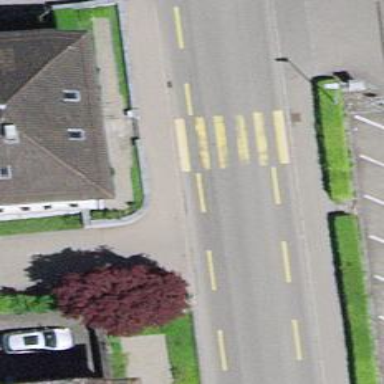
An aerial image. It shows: Footway with asphalt surface and crossing.